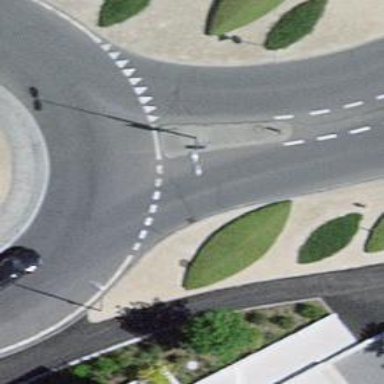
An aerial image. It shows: Road with "give way" sign.